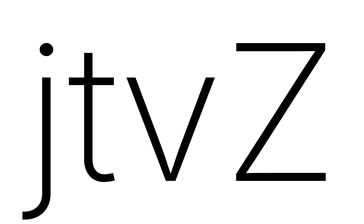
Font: Inter_ExtraLight